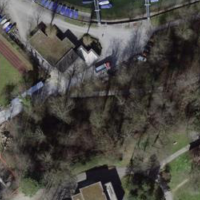
EUNIS habitat code: 53
Species observed at this site:
Lysimachia punctata
Mercurialis perennis